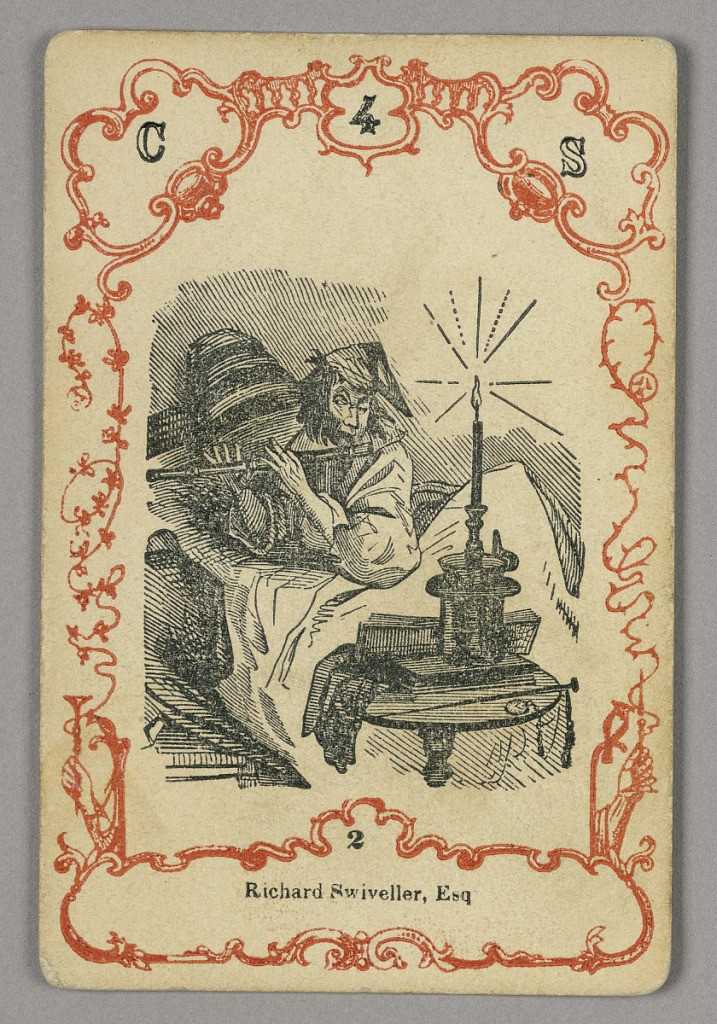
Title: Playing card
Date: ca. 1855
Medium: Red and black ink, paper
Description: Card numbered at top: C 4 S; below central image: 2